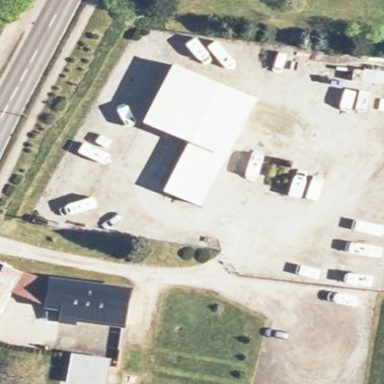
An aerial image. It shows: Caravan shop located in building.